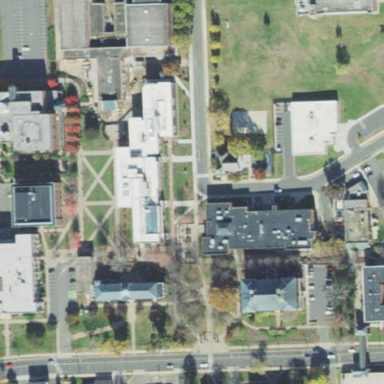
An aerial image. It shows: College.